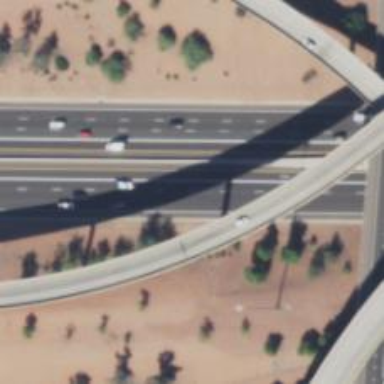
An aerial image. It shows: Asphalt motorway.